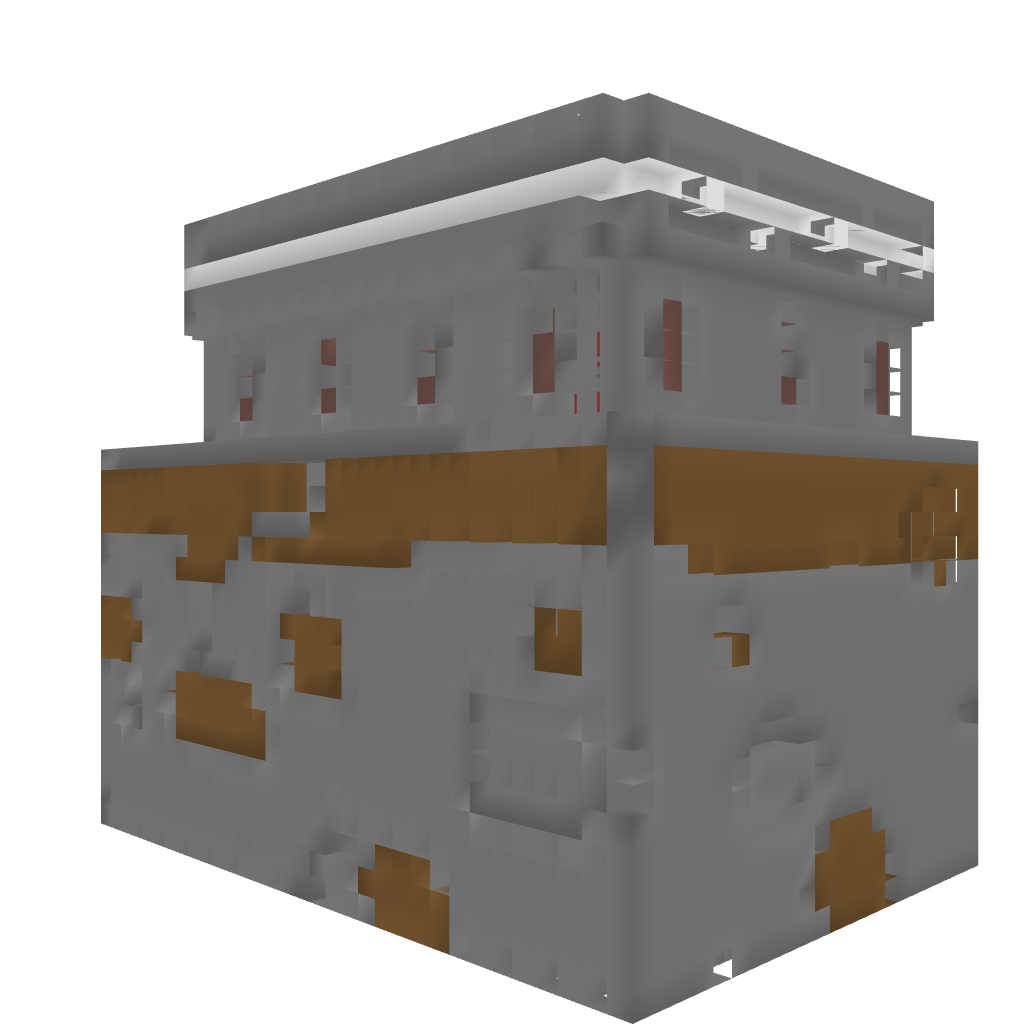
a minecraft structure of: Medium Prison 70% earth